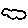
Label: cloud